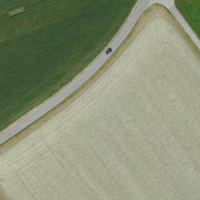
EUNIS habitat code: 52
Species observed at this site:
Circus aeruginosus